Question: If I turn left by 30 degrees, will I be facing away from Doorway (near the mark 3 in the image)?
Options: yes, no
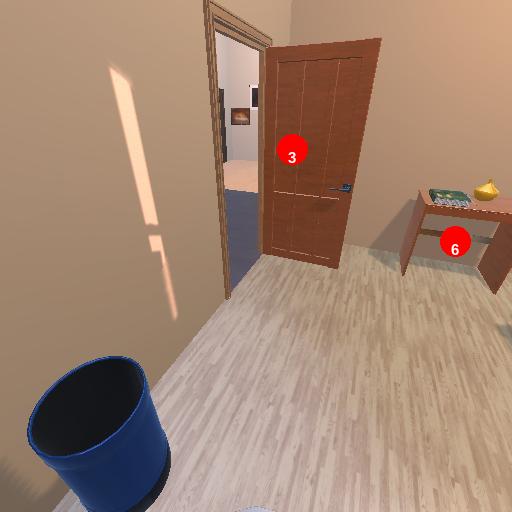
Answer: yes